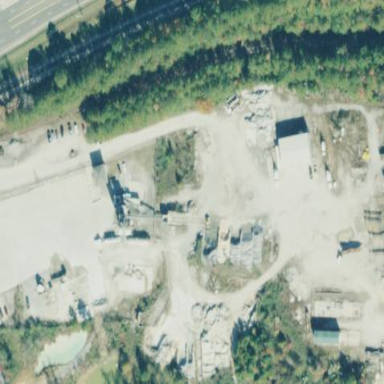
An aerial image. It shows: Industrial area with concrete plant.